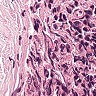
Metastatic tissue present: no